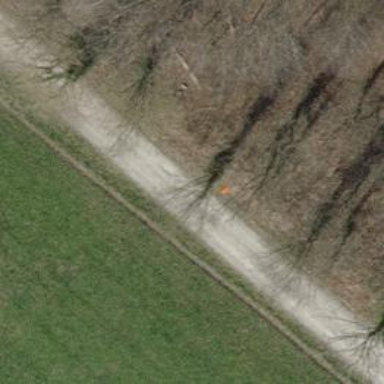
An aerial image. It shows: Pipeline marker.